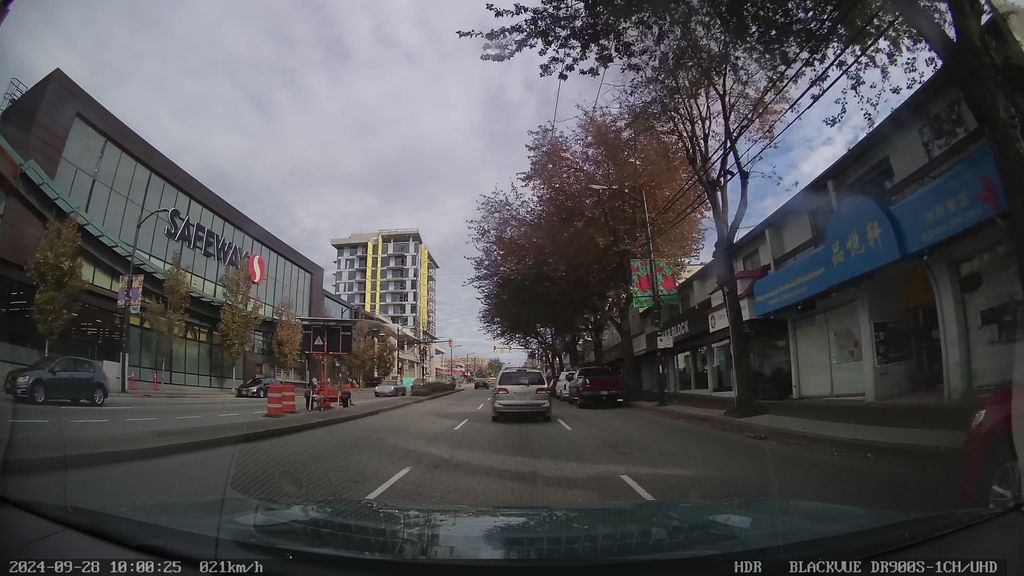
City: vancouver